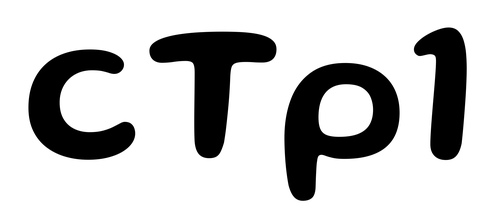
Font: Gluten_Medium